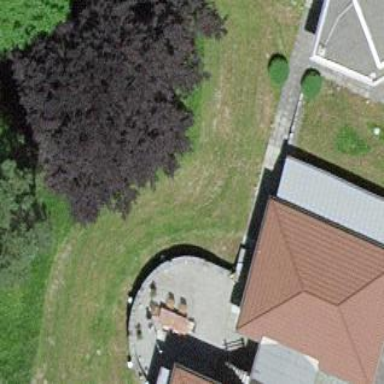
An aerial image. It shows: Garage.